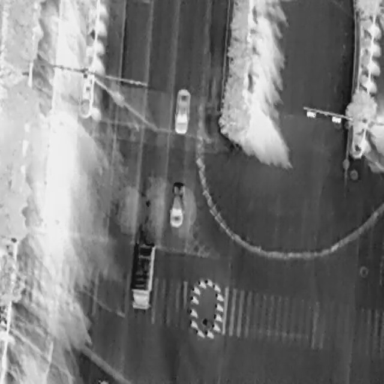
There are three objects shown in the infrared image, including two Cars, and an OtherVehicle.